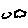
Label: cloud